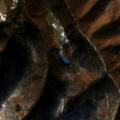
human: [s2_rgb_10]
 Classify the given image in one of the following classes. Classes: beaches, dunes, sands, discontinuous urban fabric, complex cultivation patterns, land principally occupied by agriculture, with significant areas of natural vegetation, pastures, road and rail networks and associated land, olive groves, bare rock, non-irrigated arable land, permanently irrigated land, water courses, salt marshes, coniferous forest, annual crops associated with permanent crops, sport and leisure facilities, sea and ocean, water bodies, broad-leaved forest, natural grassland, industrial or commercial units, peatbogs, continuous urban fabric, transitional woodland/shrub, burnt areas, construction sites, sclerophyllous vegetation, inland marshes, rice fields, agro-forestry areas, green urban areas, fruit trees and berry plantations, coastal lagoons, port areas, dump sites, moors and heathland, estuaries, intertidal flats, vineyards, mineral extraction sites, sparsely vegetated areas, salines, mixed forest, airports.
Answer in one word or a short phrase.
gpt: broad-leaved forest